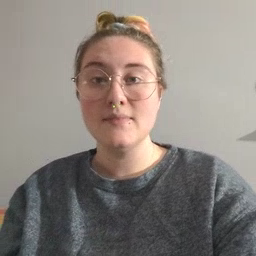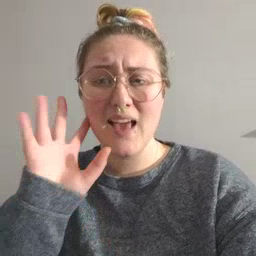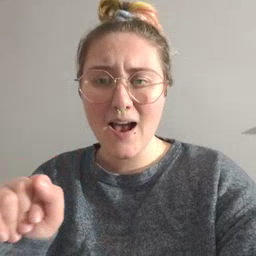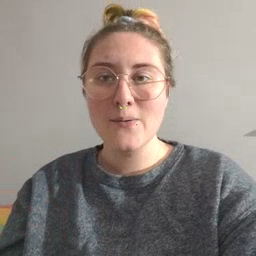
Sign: loud